Question: So basically I'm creating a navigation bar (seen below) and I want to know if it's possible to create an upward ribbon type of thing.

Ignore the badly designed rest of the navigation, but I simply want the right part, the upward ribbon. Is it possible to do so, and preferably without images? I'm fine working with them, but I prefer it without.
Any help would gladly be appreciated, and thank you in advance.
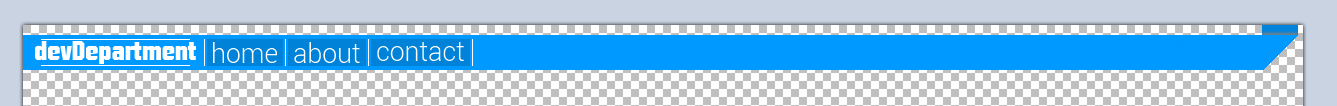
Answer: Try something like this. It is pure HTML and CSS, and you can change the bar and ribbon height.
<URL>

HTML
'''
<div id='wrapper'>
<div id='bar'>This is the bar</div>
<div id='corner'><div id='ribbon'></div></div>
</div>
'''
CSS (I have explained how I got all the numbers in '/* comments */')
'''
#bar {
background-color: blue;
color: white;
width: 70%;
float: left;
height: 30px; /* bar height */
}
#corner {
width: 0;
height: 0;
border-top: 30px solid blue; /* bar height */
border-right: 30px solid transparent; /* bar height */
float: left;
}
#ribbon {
height: 10px; /* ribbon height */
margin-top: -40px; /* bar height + ribbon height */
background-color: green;
width: 30px; /* bar height */
}
#wrapper {
margin-top: 20px; /* ribbon height + 10px padding */
}
'''